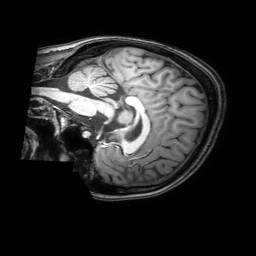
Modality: T1w
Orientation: sagittal
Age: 19
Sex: female
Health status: healthy
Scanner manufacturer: philips
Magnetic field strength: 3 T
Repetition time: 0.0079 s
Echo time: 0.0035 s